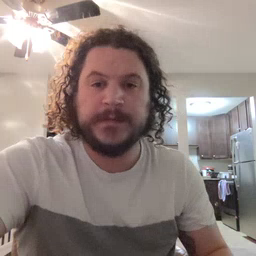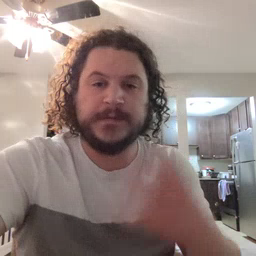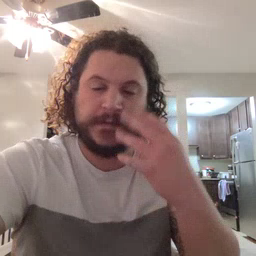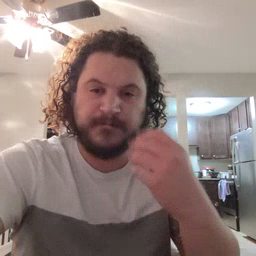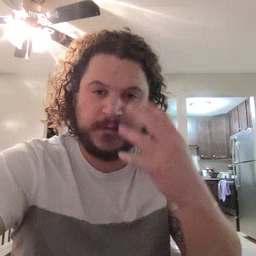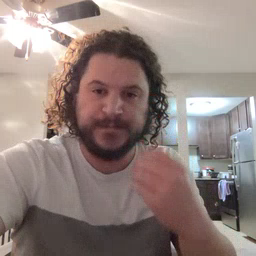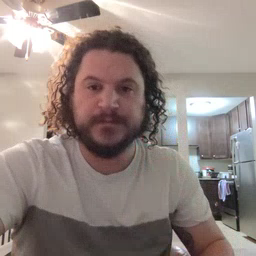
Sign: sleepy